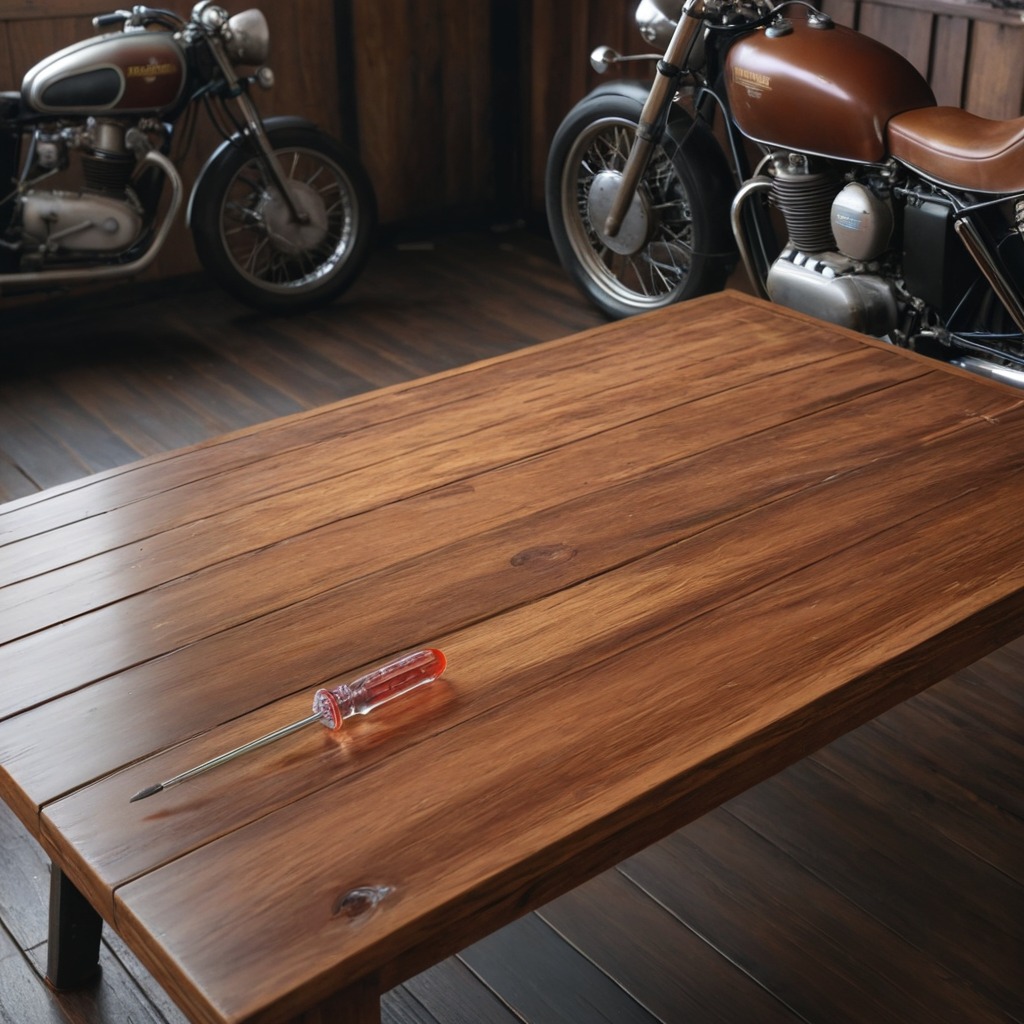
A screwdriver is lying on the wooden table.